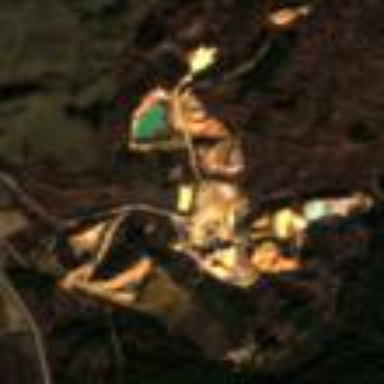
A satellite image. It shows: Quarry area.